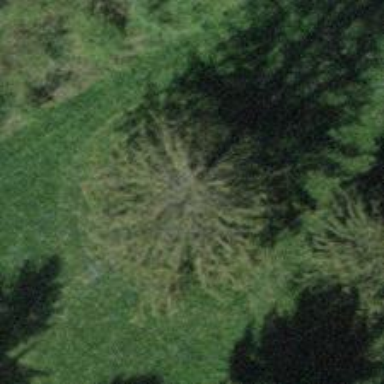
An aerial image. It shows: Evergreen tree with needle-leaved leaves.